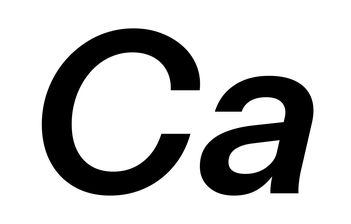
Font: InstrumentSans-Italic_SemiBold_Italic